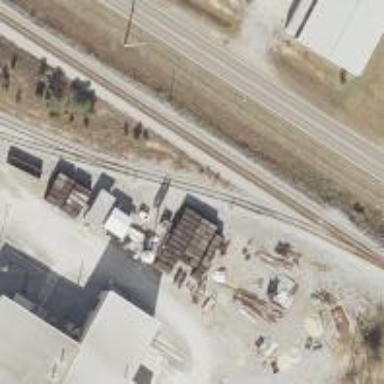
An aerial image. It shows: Railway spur service with railway ties for freight transportation.